Question: I posted a questions a couple of days ago about eclipse notifying me of an error I didn't have.
<URL>
I fixed that error but now I face another problem. Under my project name, a little yellow warning sign appears. My program runs fine though. Can someone explain to me what it means or how to get rid of it?

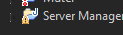
Answer: Click 'Window > Show View > Problems' to open the Problem View. This should list any warnings/errors showing up in Package Manager.